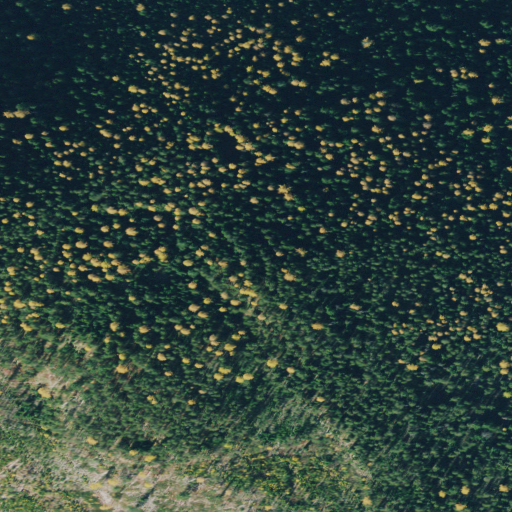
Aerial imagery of mountain in Montana named Green Mountain containing evergreen forest and shrub